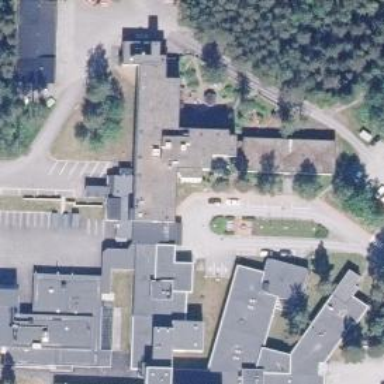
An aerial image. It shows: Hospital.